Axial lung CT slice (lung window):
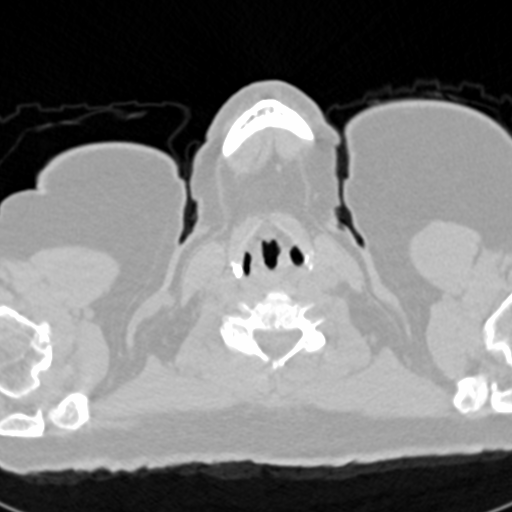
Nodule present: no